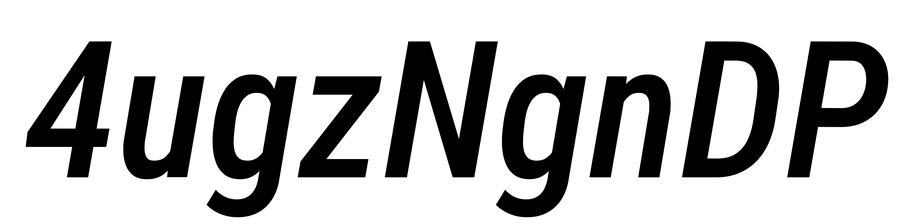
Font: Roboto-Italic_Condensed_Medium_Italic